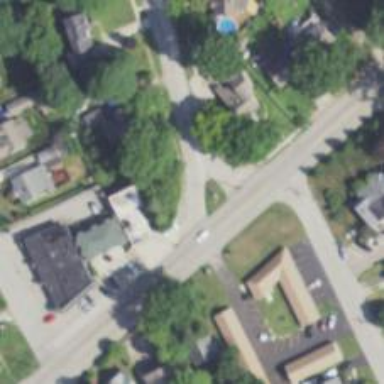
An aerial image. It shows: Road with stop sign.